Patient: sex M, age 78
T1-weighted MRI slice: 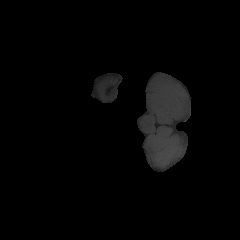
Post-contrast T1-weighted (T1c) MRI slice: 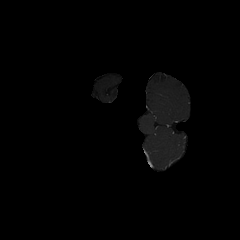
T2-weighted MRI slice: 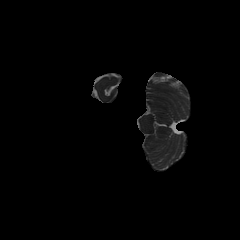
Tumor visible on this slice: no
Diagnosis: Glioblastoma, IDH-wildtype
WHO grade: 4